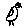
Label: bird